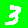
Digit: 3